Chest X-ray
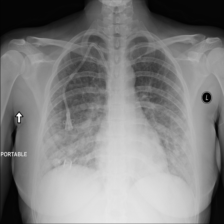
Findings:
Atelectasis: negative
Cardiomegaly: negative
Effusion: negative
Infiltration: positive
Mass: negative
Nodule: negative
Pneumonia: negative
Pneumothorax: negative
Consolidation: negative
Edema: positive
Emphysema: negative
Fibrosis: negative
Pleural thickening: negative
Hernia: negative